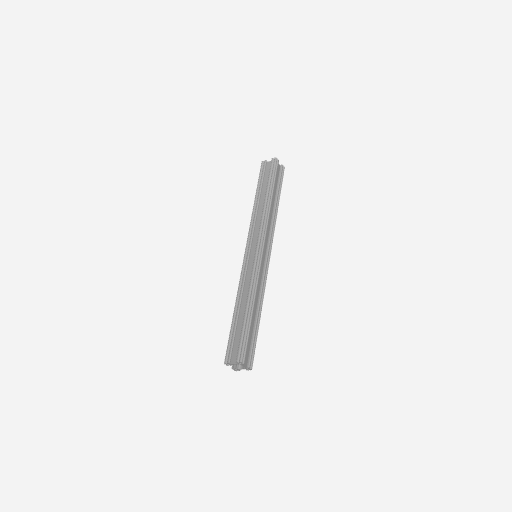
Part: OpenGoRAIL288